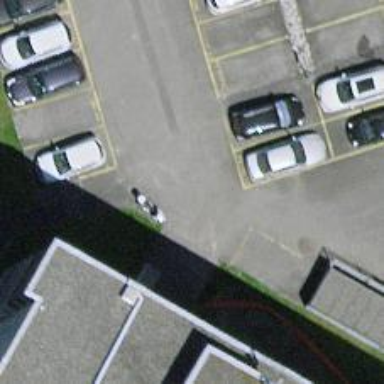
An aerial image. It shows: Road serving as parking aisle.